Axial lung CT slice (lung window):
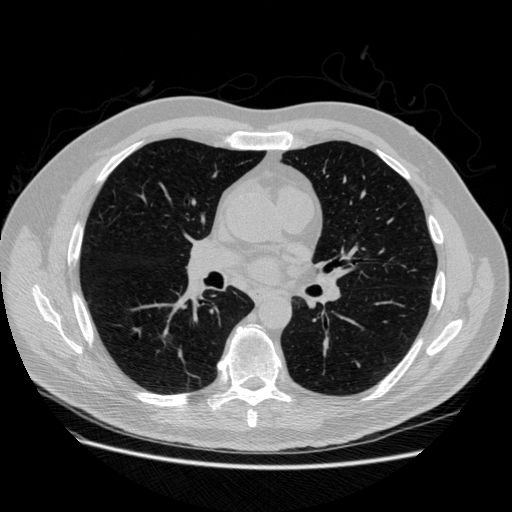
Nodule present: no